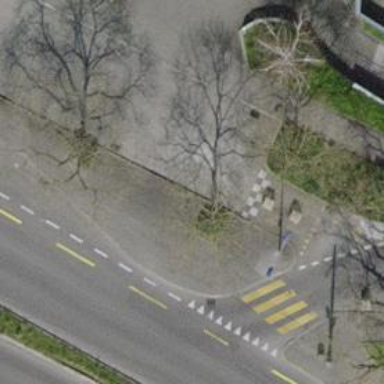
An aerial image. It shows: Bollard barrier.